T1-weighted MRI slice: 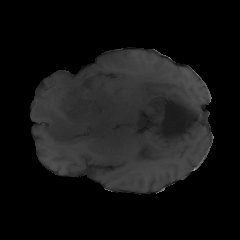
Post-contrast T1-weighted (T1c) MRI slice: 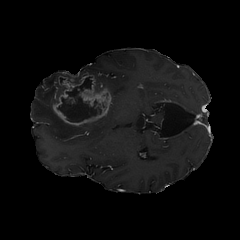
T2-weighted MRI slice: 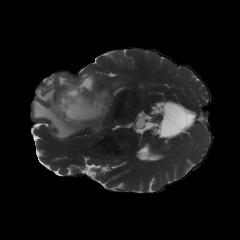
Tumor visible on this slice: yes